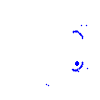
Particle: kaon